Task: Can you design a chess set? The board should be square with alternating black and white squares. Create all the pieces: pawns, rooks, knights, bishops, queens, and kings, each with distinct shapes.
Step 5251:
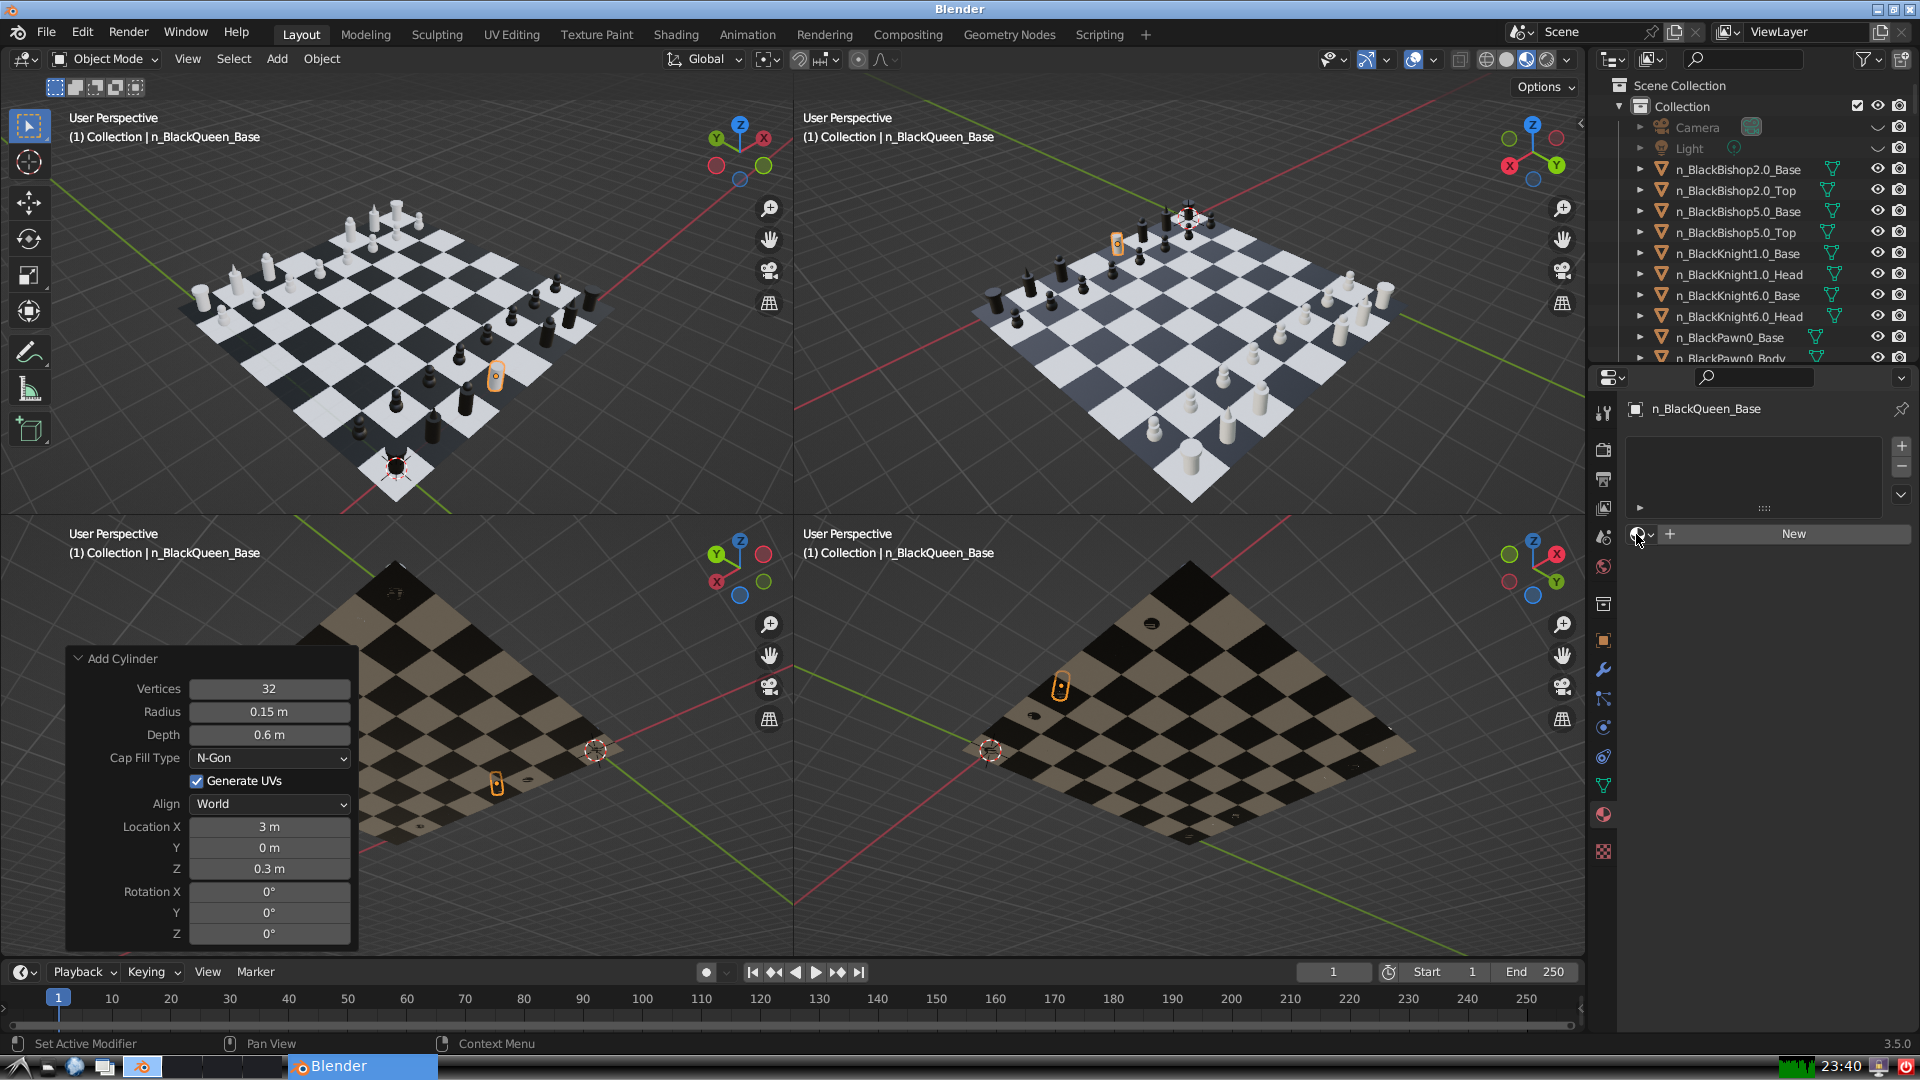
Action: click: no